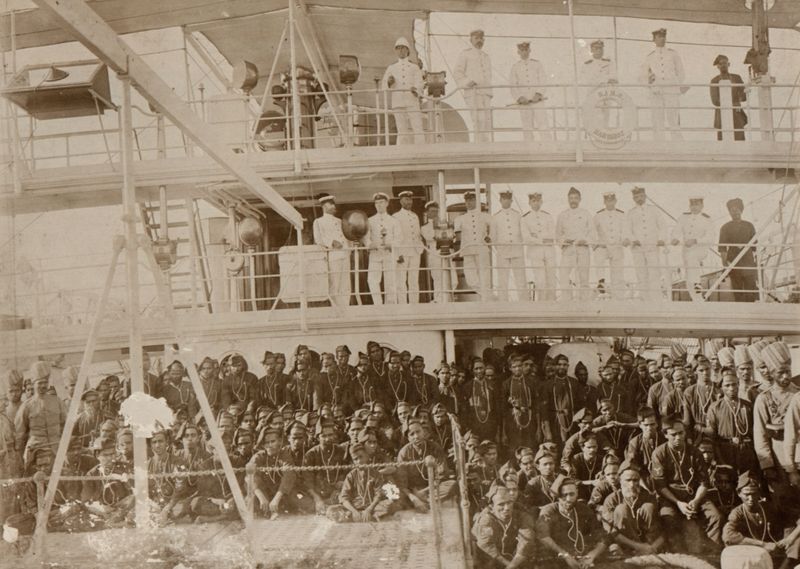
Titel: Offiziere und Lanzenträger, H.I.M.S. "Hardinge" auf Lord Curzons Persischer Golftour
Künstler: Raja Lala Deen Dayal
Schlagwörter: dunkel, mann, meer, weiß, menschen, see, sitzen, braun, grau, hell, holz, hut, hüte, männer, schwarz, mütze, mützen, stehen, hände, brücke, sonne, boden, england, schiff, passage, afrika, kette, vergilbt, scheinwerfer, sepia, arbeiter, hafen, dampfer, leiter, reling, seile, tau, treppe, treppen, soldaten, balken, geländer, flucht, foto, fotografie, photographie, gerüst, abschied, fracht, seil, schwarz weiss, militär, uniform, uniformen, ketten, volk, matrose, kugel, kugeln, offizier, gruppenbild, fleck, photo, seegang, seefahrt, afrikaner, gefangene, reise, geistliche, mönche, etagen, kapitän, matrosen, ankunft, empire, auswanderer, deck, marine, reisende, sklaven, preussen, kolonie, offiziere, klasse, ebenen, bord, emigranten, besatzung, crew, überfahrt, mannschaft, kreuzer, schifffahrt, kolonien, krahn, seeleute, gruppenfoto, britisch, weltkrieg, stiege, reeling, leitern, rettungsboot, inder, verblasst, kriegsschiff, titanik, großbritannien, kolonialzeit, rettungsring, auswanderung, decks, deks, duotone, equipe, kolonialmacht, rettungsreifen, rettungsringe, schiffsdeck, truppentransporter, unterdeck, medaillien, gerüsz, kapiain, kapintän, bitisch